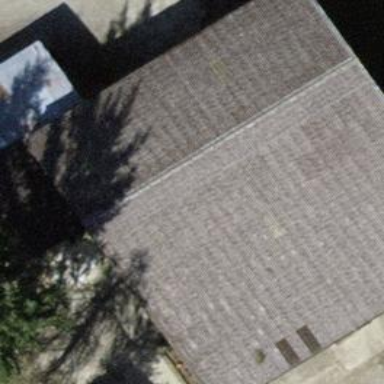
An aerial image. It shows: Gabled roof on farm auxiliary building.